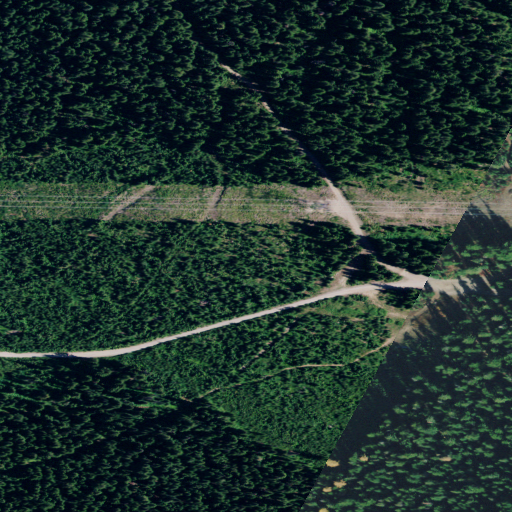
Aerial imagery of gap in Idaho named Mullan Pass containing evergreen forest and shrub